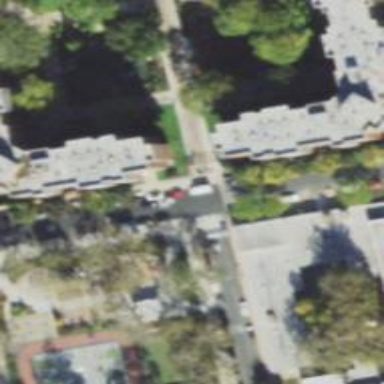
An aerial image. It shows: Marked asphalt footway with zebra crossing.